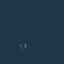
Land use / land cover class: SeaLake